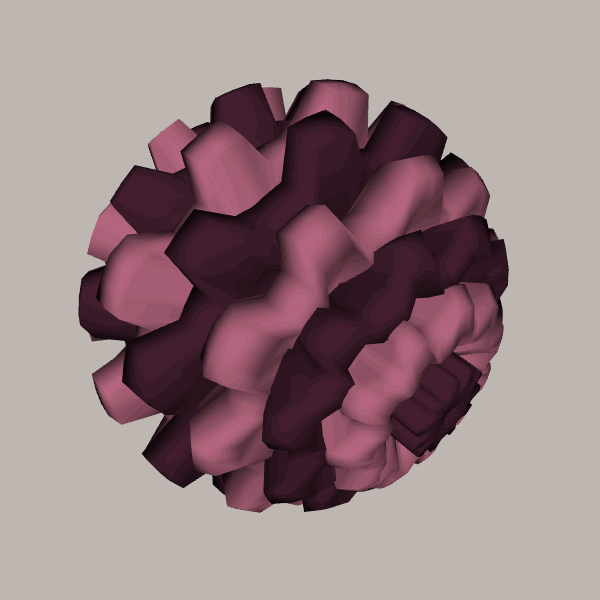
Background: light